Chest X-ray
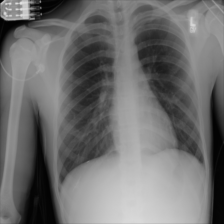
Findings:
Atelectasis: negative
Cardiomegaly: negative
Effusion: negative
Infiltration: negative
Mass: negative
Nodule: negative
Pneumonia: negative
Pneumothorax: negative
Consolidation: negative
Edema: negative
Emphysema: negative
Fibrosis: negative
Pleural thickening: negative
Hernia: negative